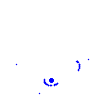
Particle: electron